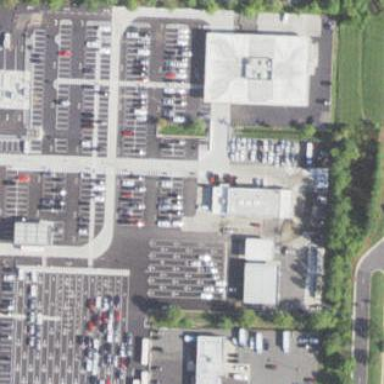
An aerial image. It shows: Parking area with asphalt surface.